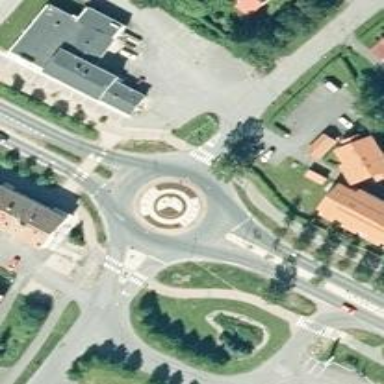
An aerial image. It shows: Zebra crossing on asphalt cycleway.